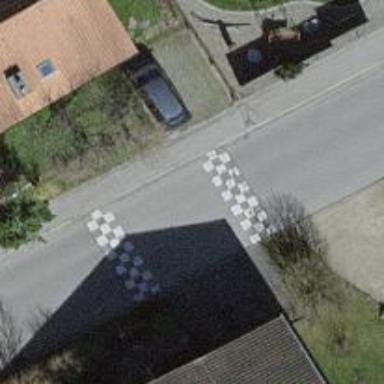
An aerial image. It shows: Bump for traffic calming.